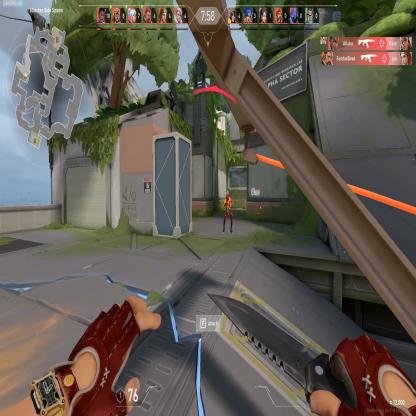
Label: enemy